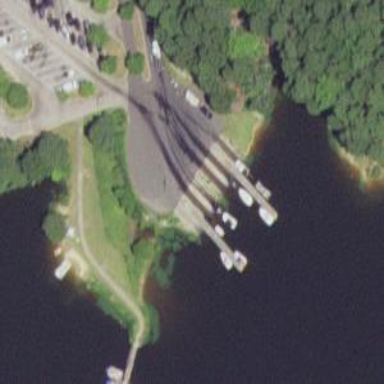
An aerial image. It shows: Slipway on leisure land.